Aerial crown-view tile of a tropical tree (Barro Colorado Island, Panama), acquired 20241112:
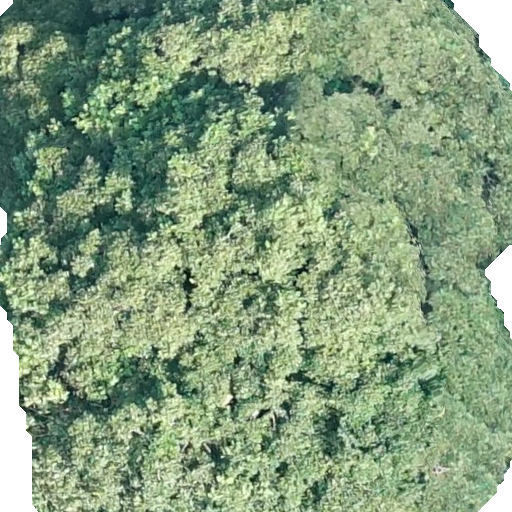
Species: Dipteryx oleifera
GBIF accepted scientific name: Dipteryx oleifera
Crown area: 454.251 m²